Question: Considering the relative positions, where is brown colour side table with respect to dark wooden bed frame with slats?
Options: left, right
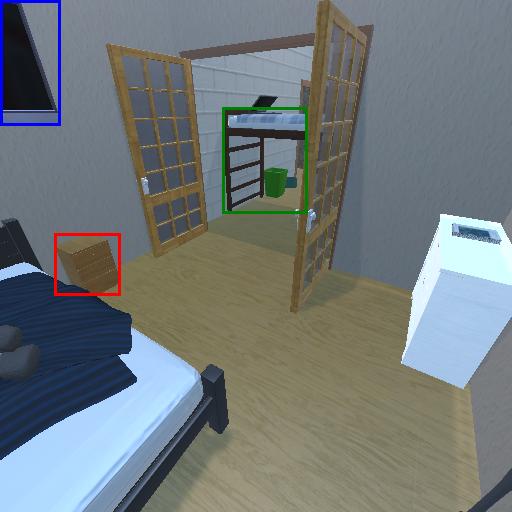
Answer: left